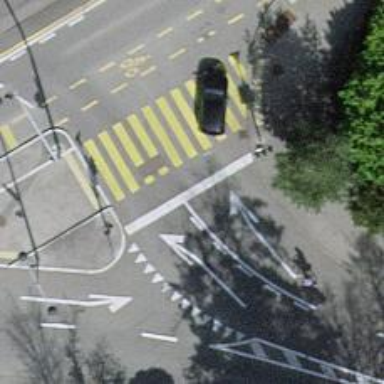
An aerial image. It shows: Road with traffic signals.